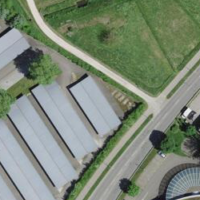
EUNIS habitat code: 54
Species observed at this site:
Passer montanus